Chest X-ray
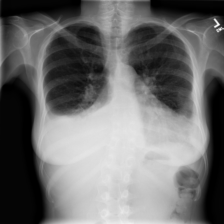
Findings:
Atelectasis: negative
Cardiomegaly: positive
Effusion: positive
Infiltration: negative
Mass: negative
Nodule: negative
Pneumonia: negative
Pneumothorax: negative
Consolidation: negative
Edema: negative
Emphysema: negative
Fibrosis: negative
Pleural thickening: negative
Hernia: negative